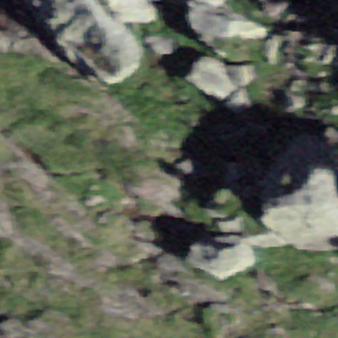
Label: bouldering_area